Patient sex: M
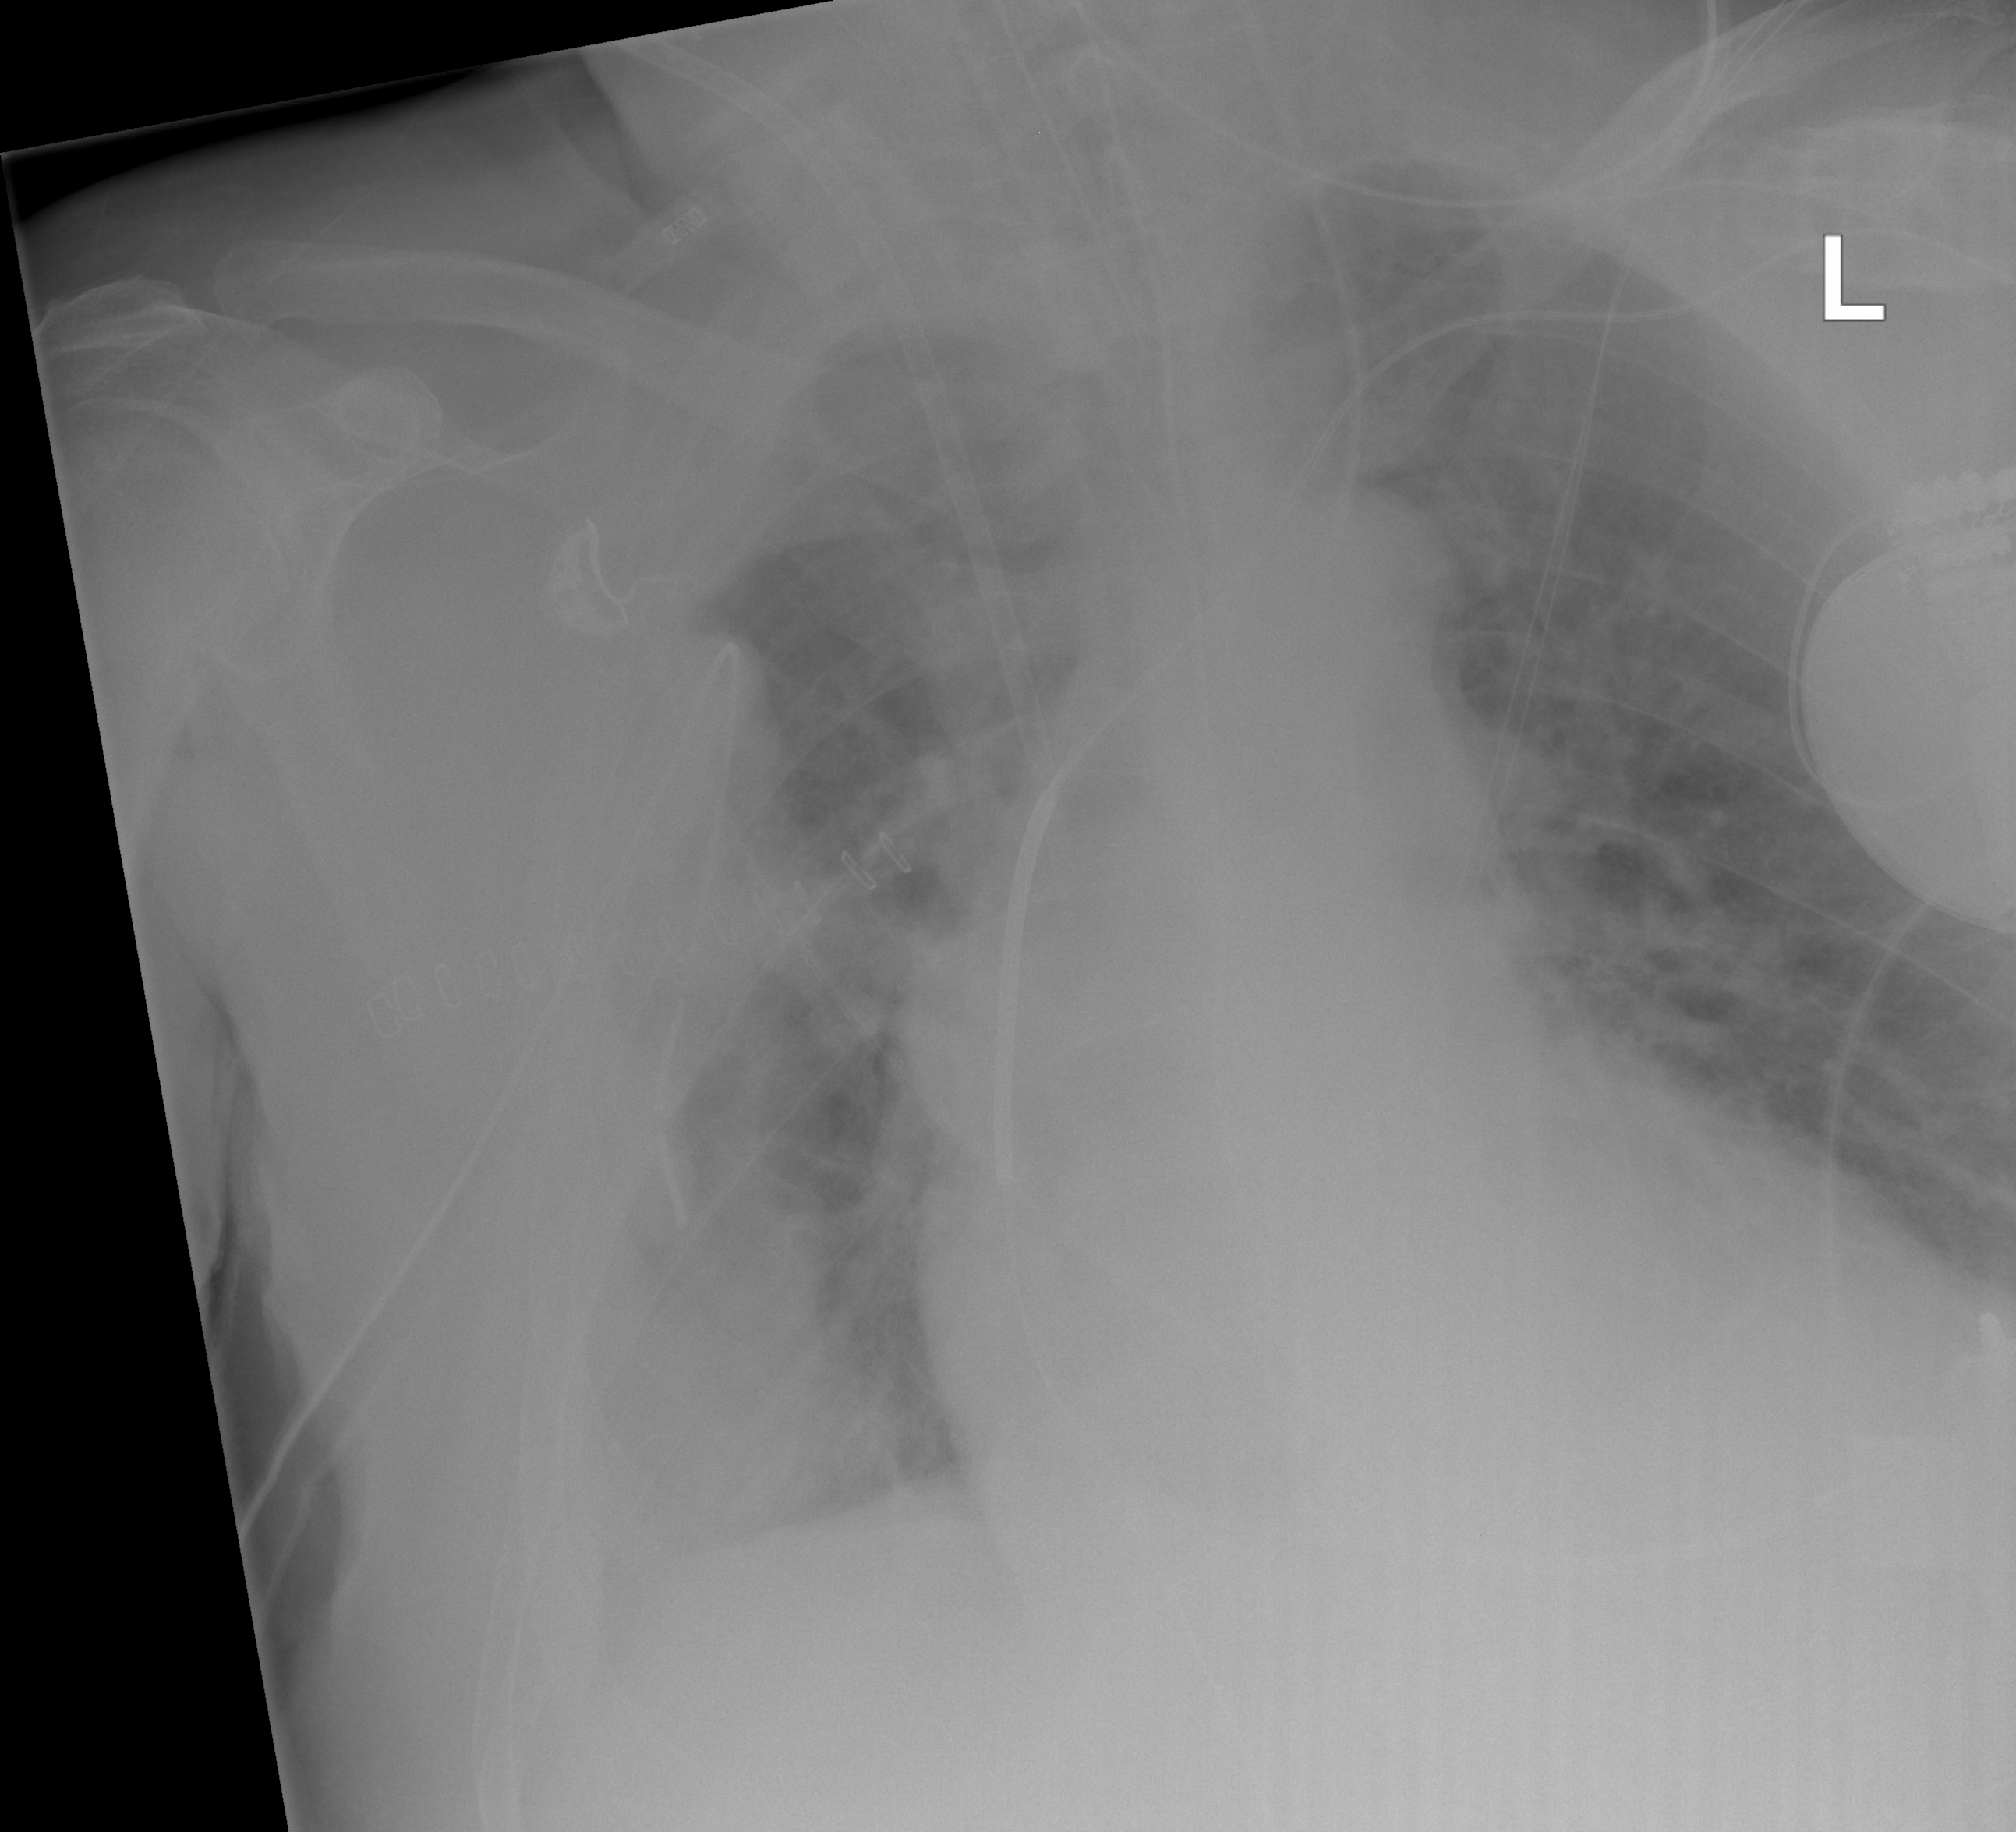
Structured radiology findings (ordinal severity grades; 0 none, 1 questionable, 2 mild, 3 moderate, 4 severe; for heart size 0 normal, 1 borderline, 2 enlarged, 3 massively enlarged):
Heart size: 2
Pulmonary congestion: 3
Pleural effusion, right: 2
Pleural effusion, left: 1
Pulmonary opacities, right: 2
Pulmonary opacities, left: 1
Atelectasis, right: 2
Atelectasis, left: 1